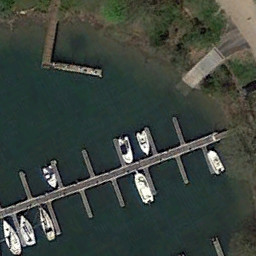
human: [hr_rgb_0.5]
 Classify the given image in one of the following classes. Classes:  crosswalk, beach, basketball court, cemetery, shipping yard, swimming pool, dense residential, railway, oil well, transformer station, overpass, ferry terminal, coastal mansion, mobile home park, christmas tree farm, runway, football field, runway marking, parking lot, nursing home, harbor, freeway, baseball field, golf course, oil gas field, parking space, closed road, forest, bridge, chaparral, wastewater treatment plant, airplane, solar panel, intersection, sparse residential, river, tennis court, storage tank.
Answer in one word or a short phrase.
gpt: ferry terminal